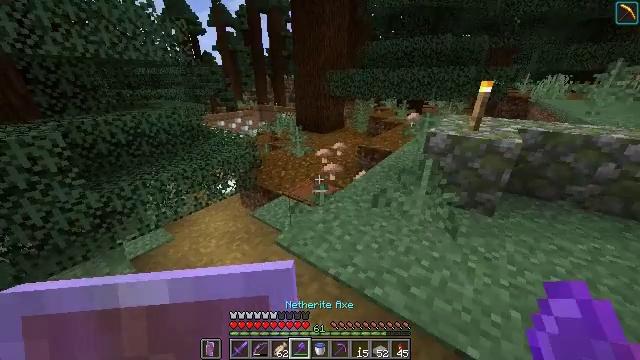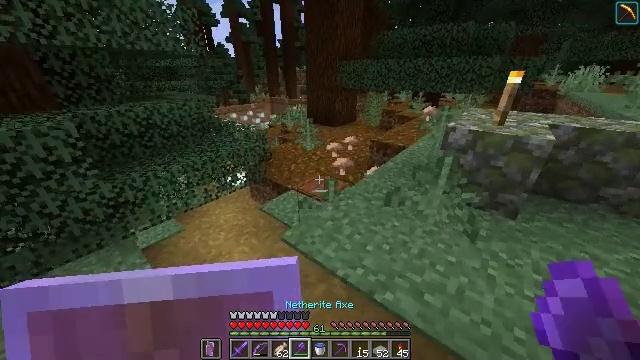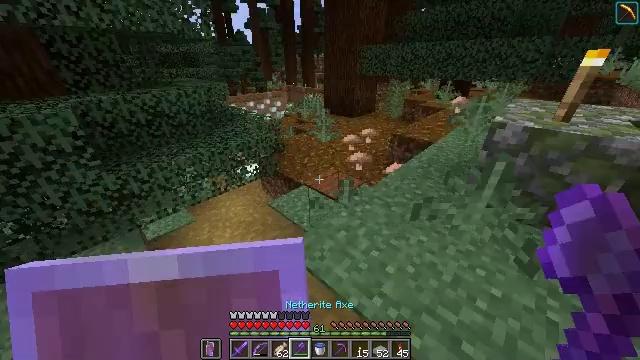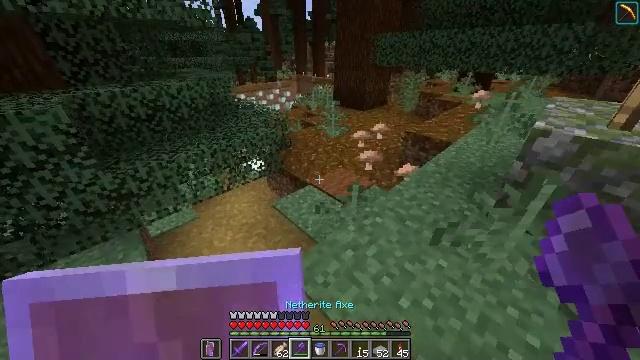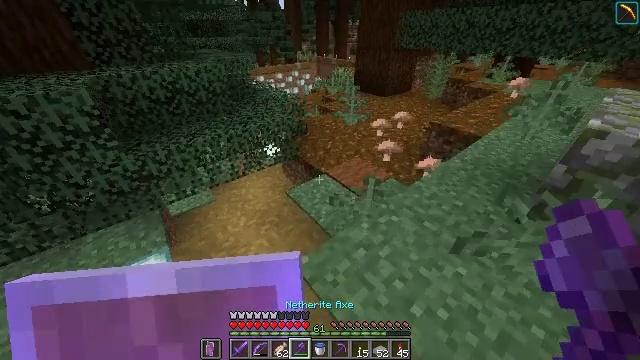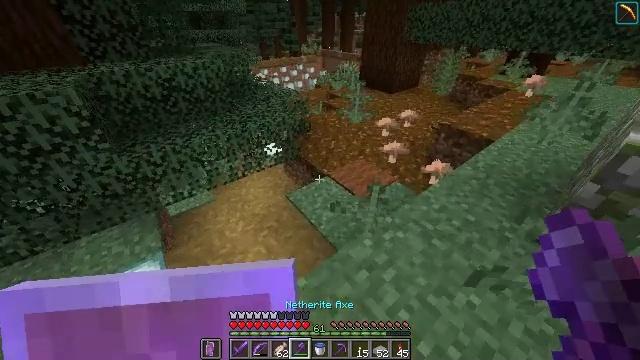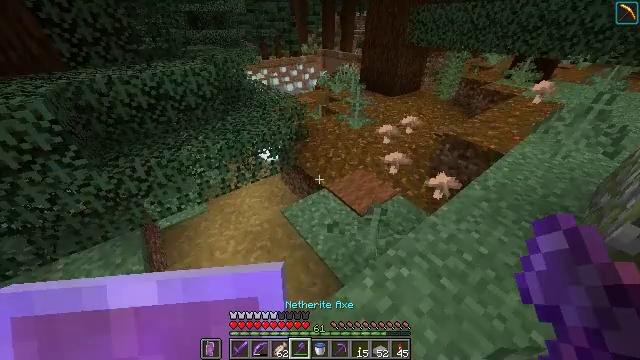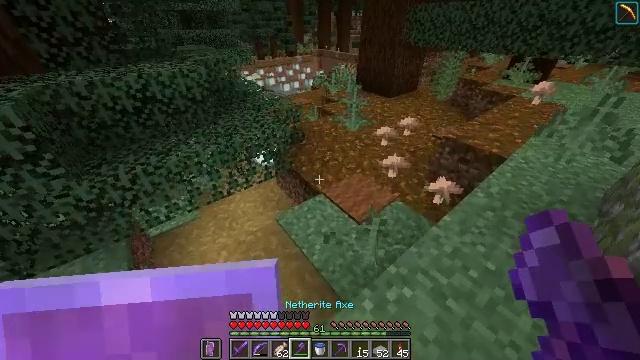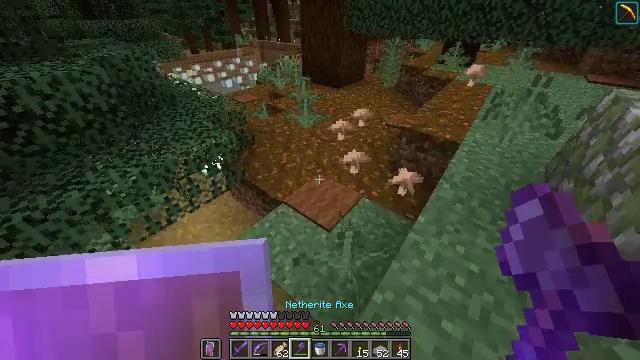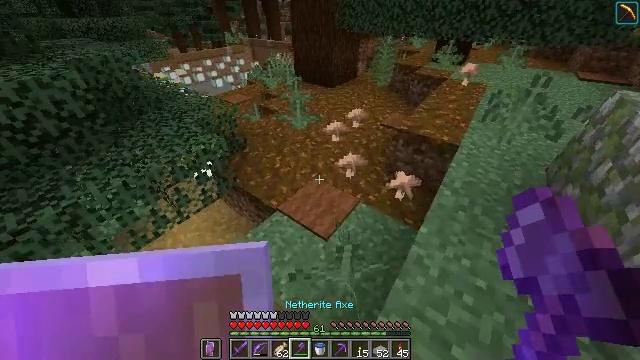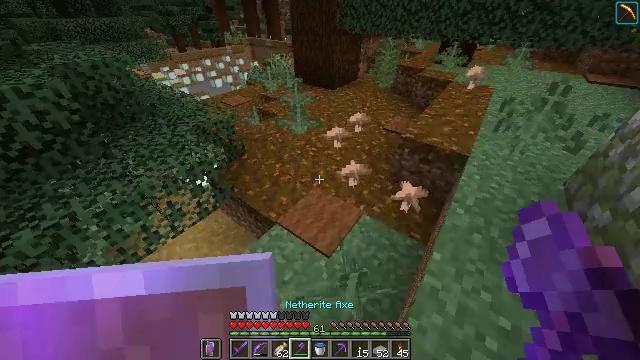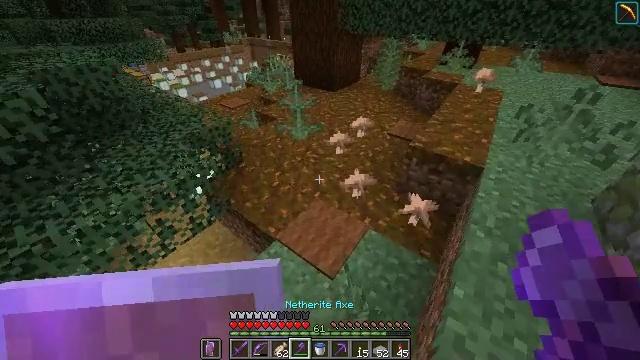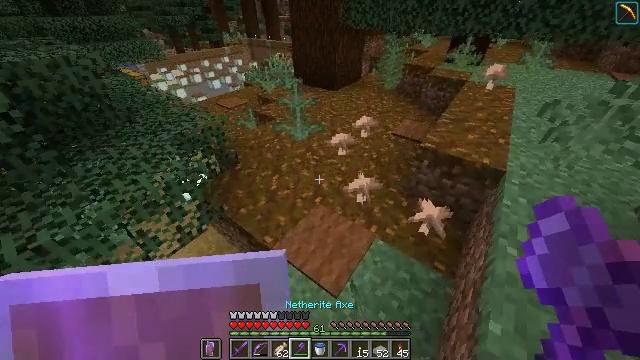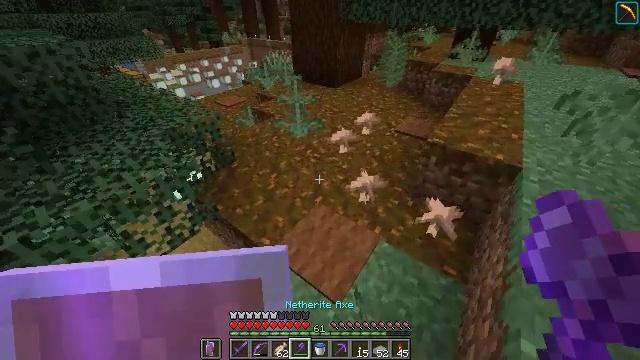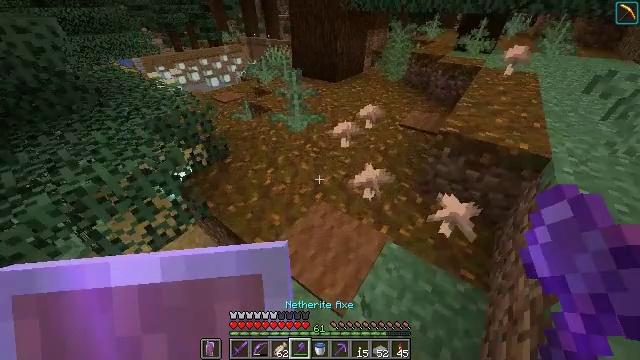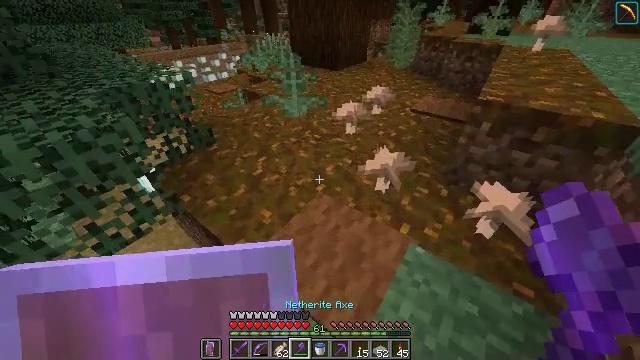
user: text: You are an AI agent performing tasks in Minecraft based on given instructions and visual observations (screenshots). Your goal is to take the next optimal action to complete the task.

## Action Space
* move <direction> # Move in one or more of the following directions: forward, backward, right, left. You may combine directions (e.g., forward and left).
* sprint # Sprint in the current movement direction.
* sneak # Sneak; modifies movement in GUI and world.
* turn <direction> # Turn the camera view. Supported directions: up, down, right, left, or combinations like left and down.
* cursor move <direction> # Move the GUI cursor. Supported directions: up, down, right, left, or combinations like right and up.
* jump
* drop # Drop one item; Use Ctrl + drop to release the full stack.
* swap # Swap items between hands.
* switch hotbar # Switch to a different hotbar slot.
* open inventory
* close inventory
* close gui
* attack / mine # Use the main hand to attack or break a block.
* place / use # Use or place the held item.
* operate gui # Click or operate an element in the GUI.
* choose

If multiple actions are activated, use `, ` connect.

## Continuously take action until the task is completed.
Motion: motion action
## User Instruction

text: Collect the ladder block.
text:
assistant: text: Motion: move forward, turn left and down
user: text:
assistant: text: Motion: move forward, turn left and down
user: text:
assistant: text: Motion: move forward, turn left and down
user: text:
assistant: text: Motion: move forward, turn left and down
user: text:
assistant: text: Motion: move forward, turn left and down
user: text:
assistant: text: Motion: move forward
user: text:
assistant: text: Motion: move forward
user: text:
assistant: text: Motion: move forward, turn right and down
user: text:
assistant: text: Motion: move forward, turn right
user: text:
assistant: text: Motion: move forward
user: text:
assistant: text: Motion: move forward
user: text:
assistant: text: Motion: move forward
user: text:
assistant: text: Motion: move forward
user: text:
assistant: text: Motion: move forward
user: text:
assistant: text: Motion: move forward
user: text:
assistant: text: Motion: move forward
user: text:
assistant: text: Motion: move forward, turn left
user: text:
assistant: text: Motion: move forward, turn left and down
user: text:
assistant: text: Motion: move forward, turn left and down
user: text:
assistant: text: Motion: move forward, turn left and down
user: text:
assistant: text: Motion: move forward, turn left
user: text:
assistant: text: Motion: move forward
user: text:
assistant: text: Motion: move forward
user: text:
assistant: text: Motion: move forward
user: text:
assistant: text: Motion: move forward
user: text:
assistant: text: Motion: move forward, turn left
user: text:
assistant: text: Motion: move forward, turn left and down
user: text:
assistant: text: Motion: move forward, turn left and down
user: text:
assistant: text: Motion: move forward
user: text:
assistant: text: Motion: move forward